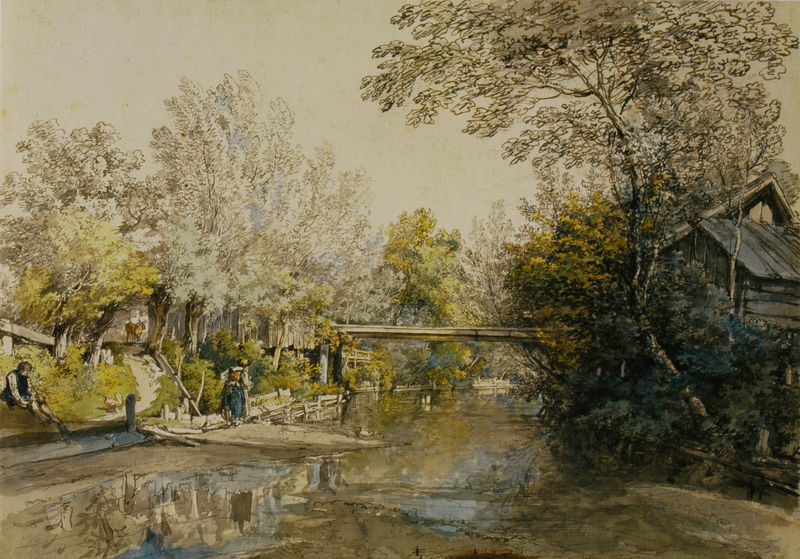
Titel: Altmünchner Bach
Künstler: Johann Georg von Dillis
Standort: München
Institution: Privatbesitz
Schlagwörter: baum, blau, blätter, gemälde, himmel, laub, mann, schatten, wasser, aquarell, bäume, fluss, gelb, grün, landschaft, menschen, ocker, sand, ufer, äste, braun, frau, grau, holz, licht, zeichnung, blüten, dach, gebäude, haus, tier, weg, mensch, bach, birke, erde, häuser, natur, spiegelung, stamm, zweige, brücke, busch, büsche, gewässer, hütte, pfad, kind, wald, boot, kahn, kinder, stilleben, farbig, ruhig, spiegelbild, dorf, dunst, farbe, grafik, kuh, farblos, figuren, auquarell, böschung, sandbank, steg, treppe, paul, vert, geländer, frühling, übergang, wasserlauf, idyllisch, koloriert, niederländisch, unvollendet, maison, natu, holzhütte, flämisch, femme, unfertig, arbre, nature, paysage, holzhaus, anlegestelle, eau, baracke, bleu, riviere, locus amoenus, paysans, campagne, flussufer, esquisse, dessin, coloriert, spieglung, skizzenhaft, arbres, furt, bude, pont, vache, encre, forêt, hommes, aquarelle, mutter mit kind, baignade, personnages, cabane, bretterbude, reflets, bllätter, river, pêcheur, personnnages, pastoral, embarcadère, zero, ont, noting, kdk, v, pesonne, isdufv;eygf;vseuvsgtvwrbg, gué